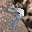
Label: 7